Question: I have a concept for a flexible sizing slider with background image (E.g. to be placed at the top of a web page). The visible part of the background image depends on the screen size.The width of the slider is always 100%. The slider height is fixed to 'n' pixels. The concept is best shown in the image below.

Also see this JSFiddle: <URL> and play around with the result panel's width.
My code almost works, but I'm not able to center the image horizontally in the visible (red) box. How can I achieve this? Are there existing solutions (preferably for bootstrap)?
There is a solution for a similar problem, but unfortunately it totally breaks my concept: <URL>
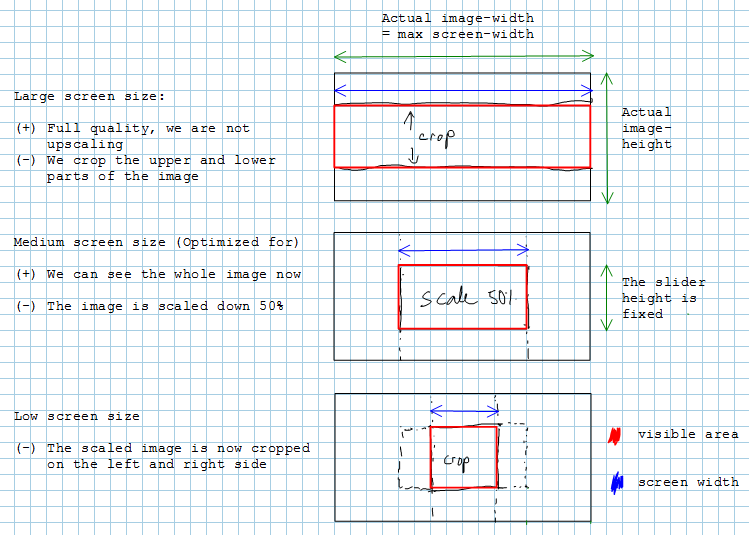
Answer: This is the solution
Your HTML
'''
<div class="dynamicIMG" /></div>
'''
Your CSS
'''
.dynamicIMG{
width:100%;
background:url(http://upload.wikimedia.org/wikipedia/commons/thumb/9/90/Holloways_beach_1920x1080.jpg/1280px-Holloways_beach_1920x1080.jpg) no-repeat center center;
height: 100px;
-webkit-background-size: cover;
-moz-background-size: cover;
-o-background-size: cover;
background-size: cover;}
'''
BOOM!
Example: <URL>